Question: I use support-v4.jar , and can be easily show the loader.
But I want to set some text beside the circle.
and what should i do ?

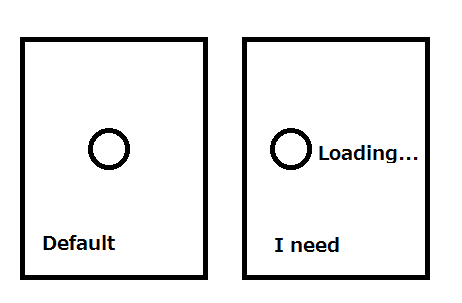
Answer: Options:
1. Place a ProgressBar with a TextView in the xml layout.
2. Use a ProgressDialog and call setMessage()